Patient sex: M
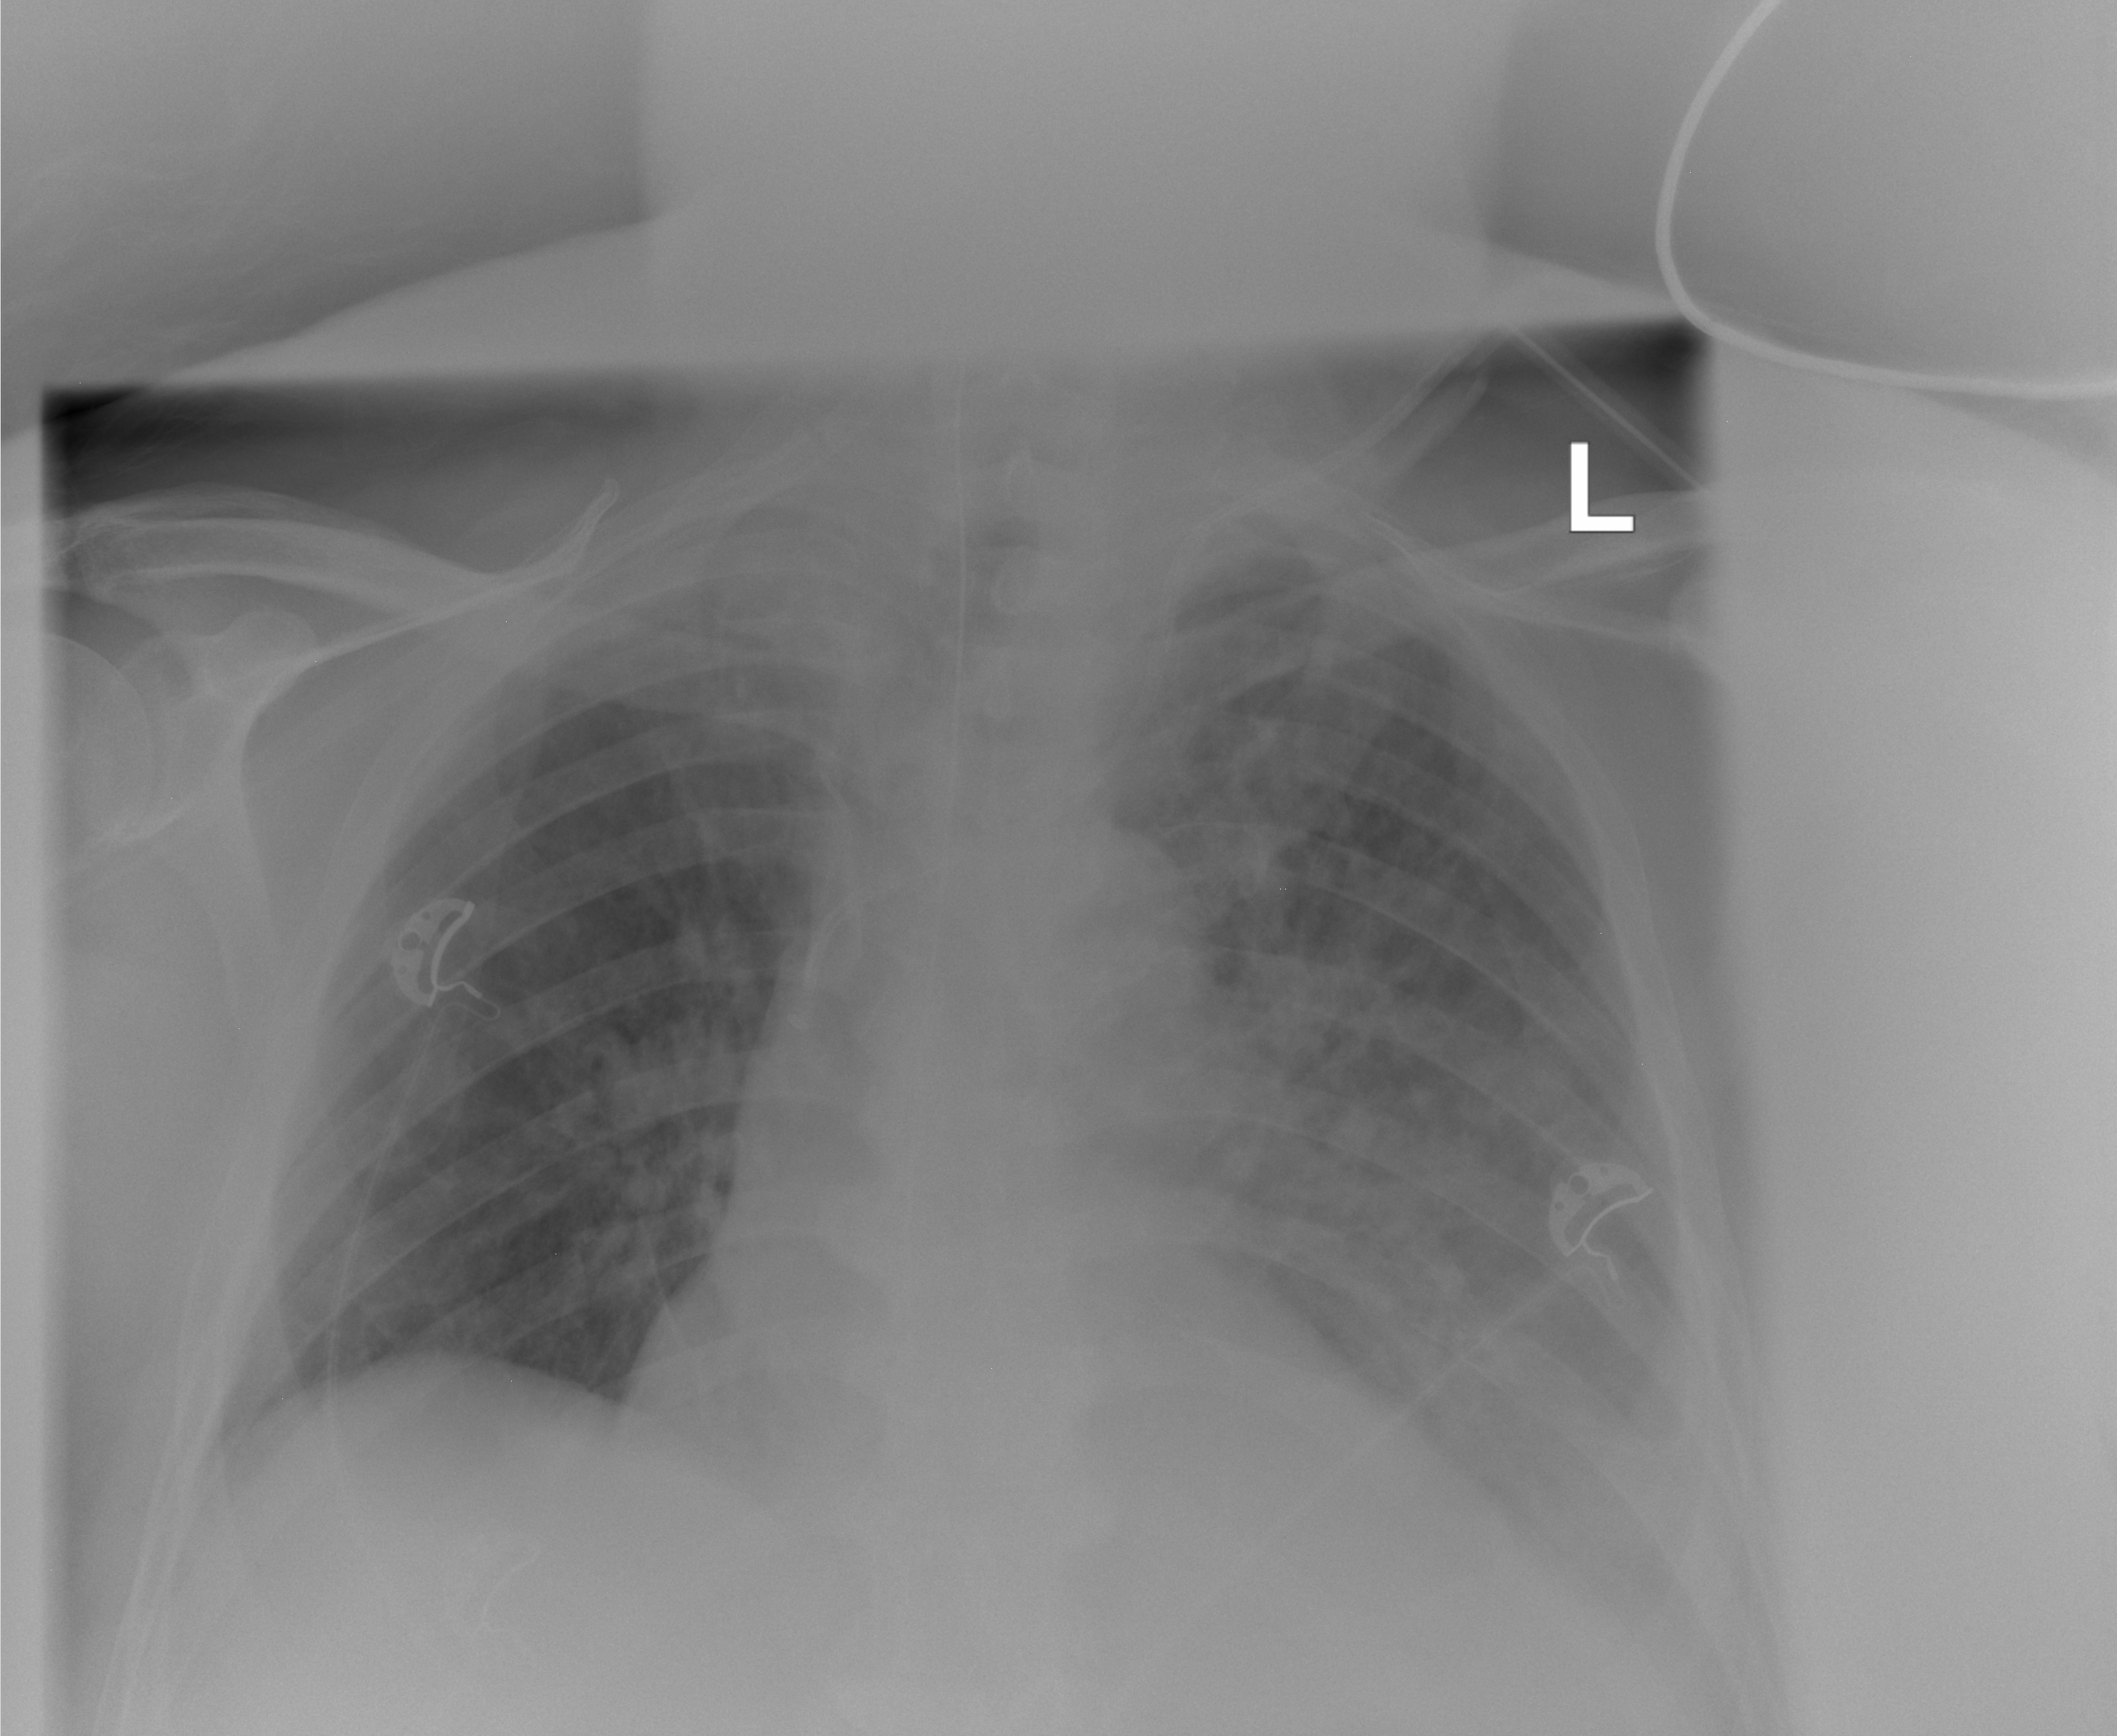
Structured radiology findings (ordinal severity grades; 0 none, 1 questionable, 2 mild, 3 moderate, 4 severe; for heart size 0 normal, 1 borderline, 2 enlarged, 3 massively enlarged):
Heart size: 2
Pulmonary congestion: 0
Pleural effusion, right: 0
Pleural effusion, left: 2
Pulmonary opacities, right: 0
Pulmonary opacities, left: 3
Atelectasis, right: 0
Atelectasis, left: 2